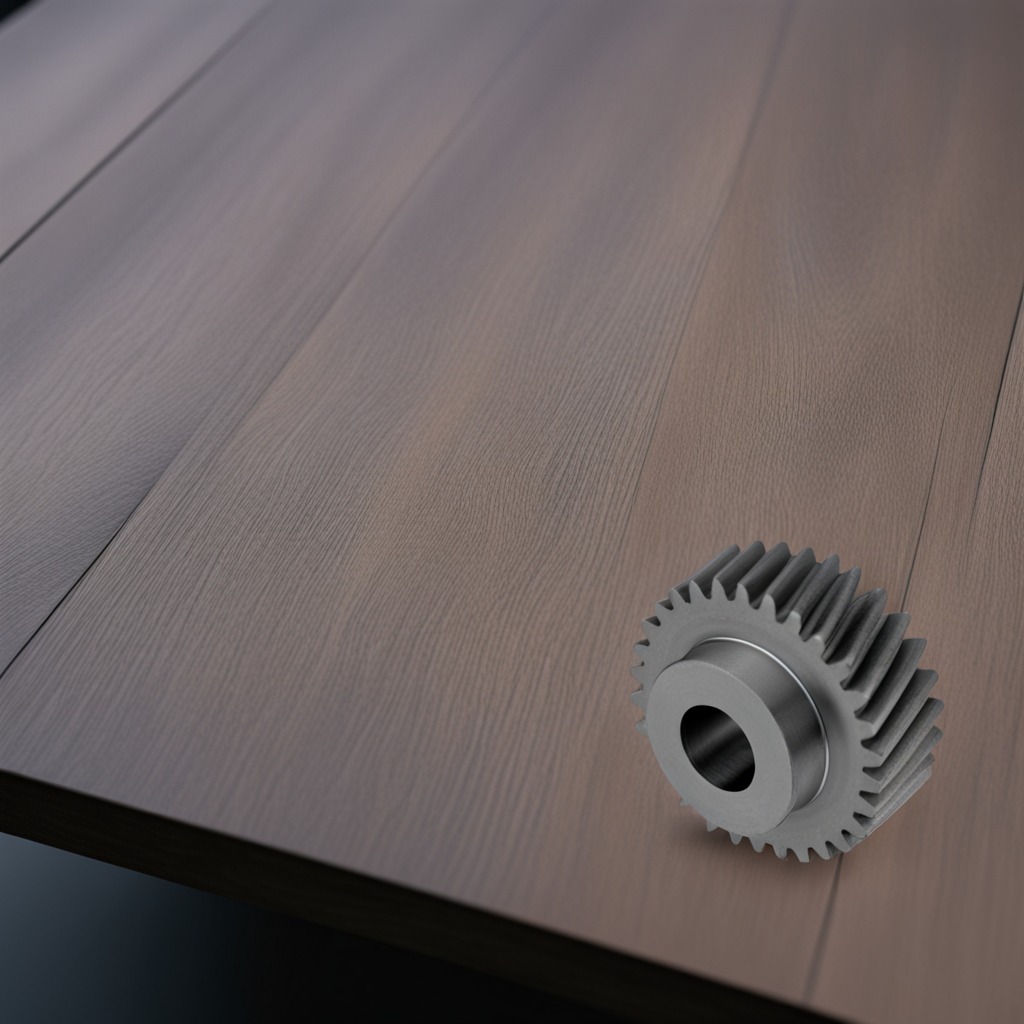
A steel gear with teeth is lying on a old table with faint burn marks in a small garage at twilight.